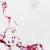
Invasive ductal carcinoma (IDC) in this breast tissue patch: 0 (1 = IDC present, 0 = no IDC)